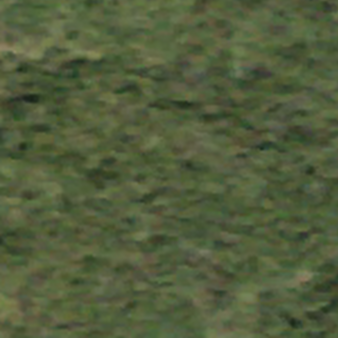
Label: other